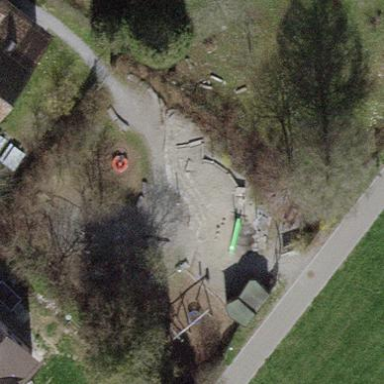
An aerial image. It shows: Playground area for leisure land.